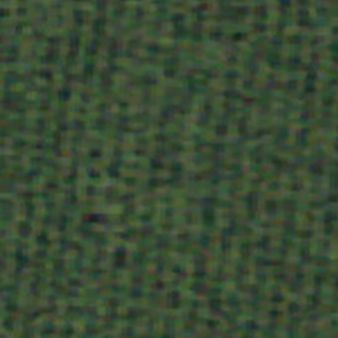
Label: other